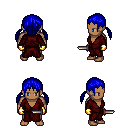
a pixel art fantasy rpg character, male body template, human, dark skin, red robe, red pants, blue twin-tailed hairstyle, gold gloves, dagger, four views (front, back, left, right), 2x2 character sprite sheet, small pixel art, hard edges, no anti-aliasing